Interaction volume radius: 5 \u00c5
Interaction volume height: 25 \u00c5
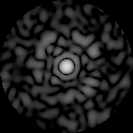
Disorder parameter: 0.8663